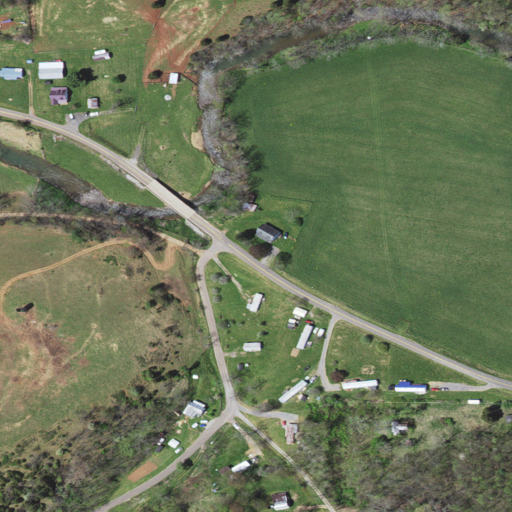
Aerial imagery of valley in Virginia named Andrews Hollow containing pasture, open development, deciduous forest, low intensity development, and medium intensity development